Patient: sex M, age 64
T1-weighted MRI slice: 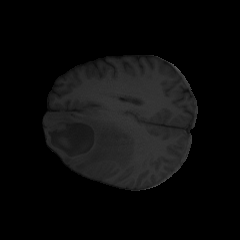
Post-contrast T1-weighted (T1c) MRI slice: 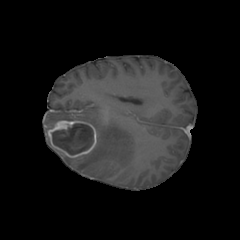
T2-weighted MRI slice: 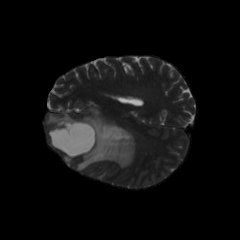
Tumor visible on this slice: yes
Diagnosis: Astrocytoma, IDH-mutant
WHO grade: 3